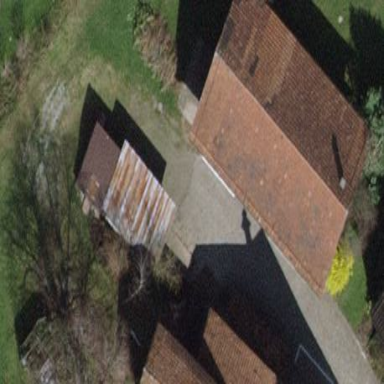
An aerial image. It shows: Building with tile roof.